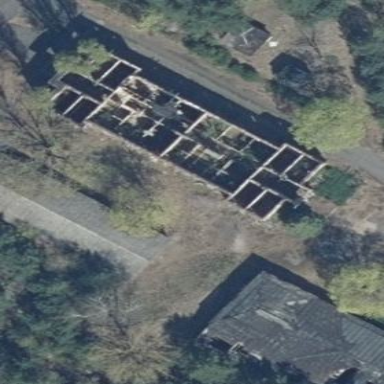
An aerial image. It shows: Collapsed building.